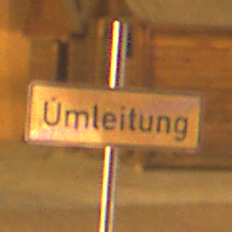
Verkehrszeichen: EndeDerUmleitungsankuendigung
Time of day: Night
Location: Outdoor (Urban)
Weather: Clear
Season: NotSpecified
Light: Artificial